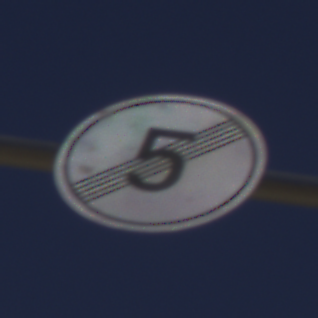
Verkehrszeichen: EndeGeschwindigkeit5
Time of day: Midday
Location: Outdoor (Nature)
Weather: Clear
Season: NotSpecified
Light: Natural